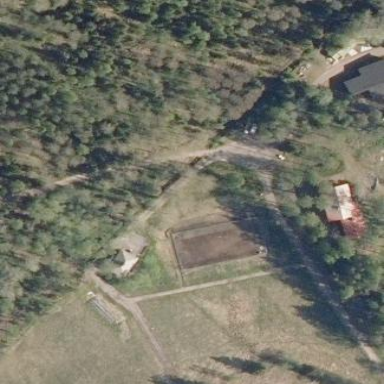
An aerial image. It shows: Farmyard area.